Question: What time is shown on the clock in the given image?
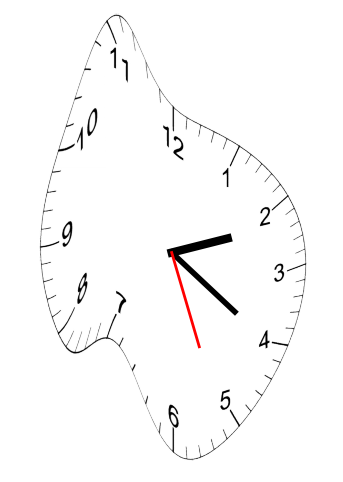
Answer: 02:20:26